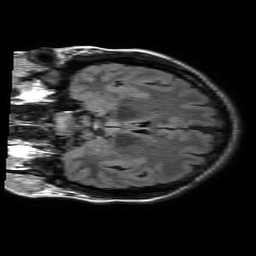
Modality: FLAIR
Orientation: coronal
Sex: female
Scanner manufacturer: philips
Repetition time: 11 s
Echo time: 0.125 s